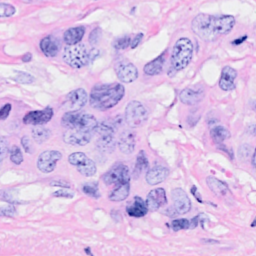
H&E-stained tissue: Breast